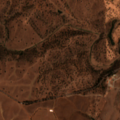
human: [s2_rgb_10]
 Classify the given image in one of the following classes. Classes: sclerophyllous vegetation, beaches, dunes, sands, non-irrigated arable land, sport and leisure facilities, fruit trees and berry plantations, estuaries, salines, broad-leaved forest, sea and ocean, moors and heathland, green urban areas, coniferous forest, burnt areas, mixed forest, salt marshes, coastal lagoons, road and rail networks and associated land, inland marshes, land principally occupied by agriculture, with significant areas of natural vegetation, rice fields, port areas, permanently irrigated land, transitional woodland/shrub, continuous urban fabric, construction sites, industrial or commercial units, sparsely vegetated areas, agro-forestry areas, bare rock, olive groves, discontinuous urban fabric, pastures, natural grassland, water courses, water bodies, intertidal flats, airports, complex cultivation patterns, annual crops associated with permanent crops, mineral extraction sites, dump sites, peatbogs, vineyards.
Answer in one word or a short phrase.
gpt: non-irrigated arable land, agro-forestry areas, transitional woodland/shrub